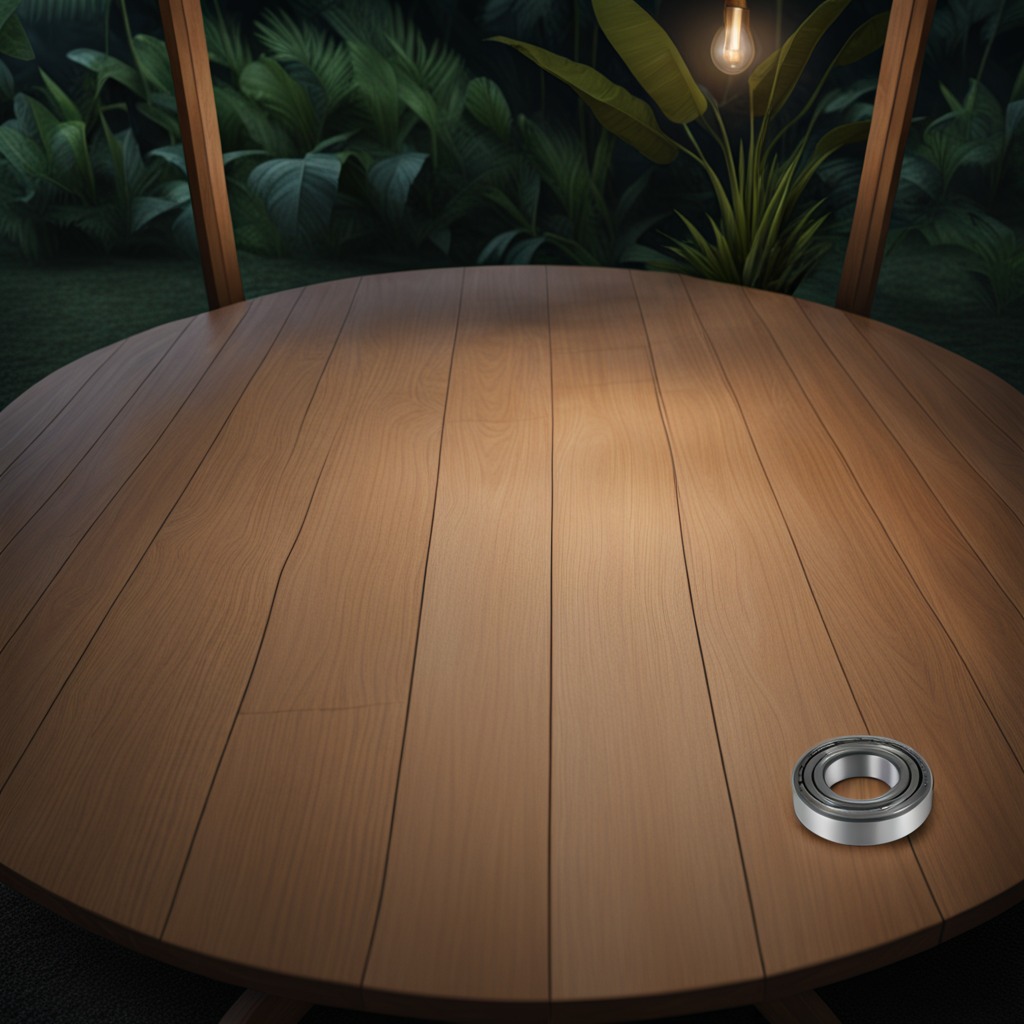
A metal ball bearing is lying on a wooden table inside a jungle field workshop tent at night.